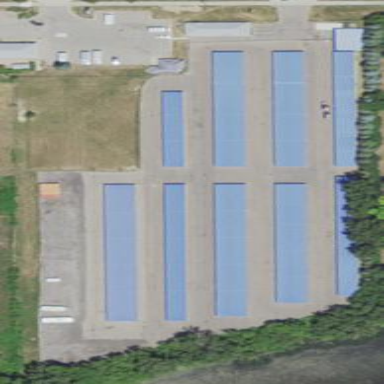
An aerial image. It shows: Storage rental shop.